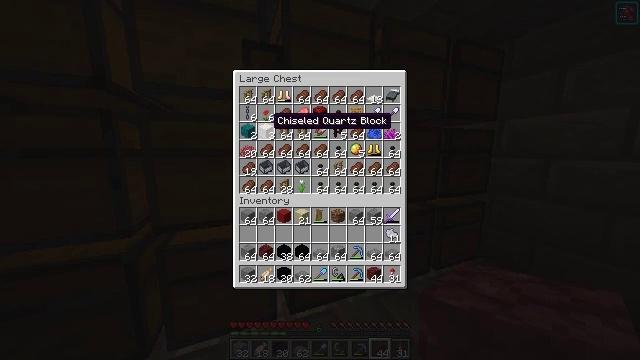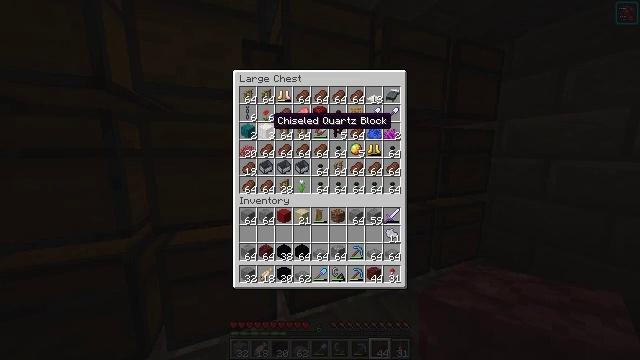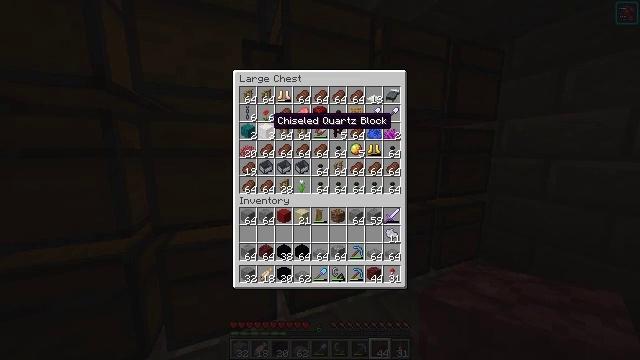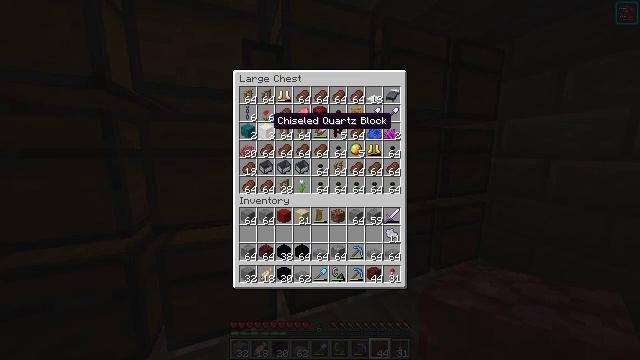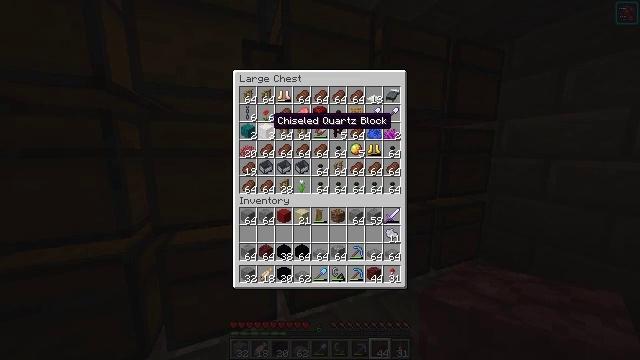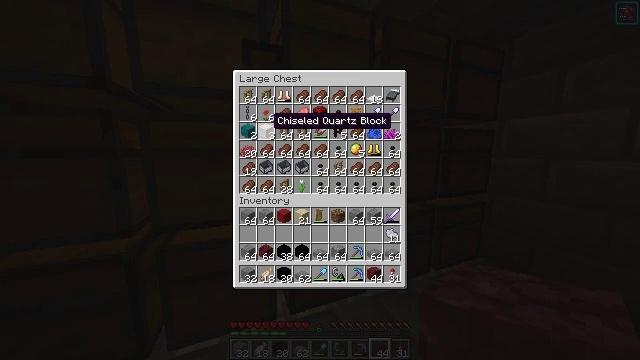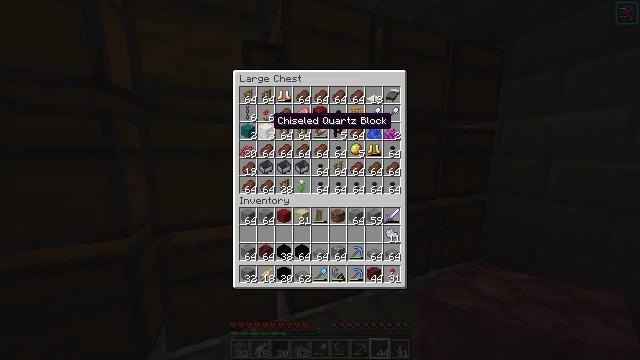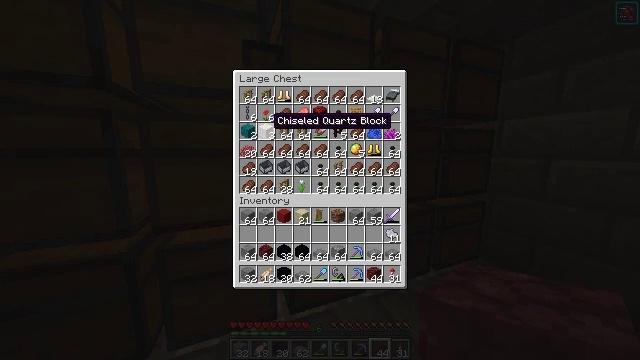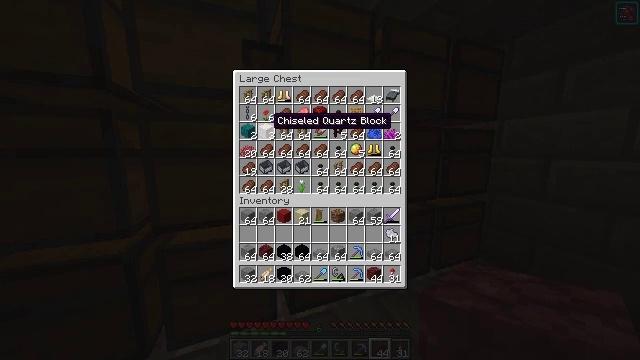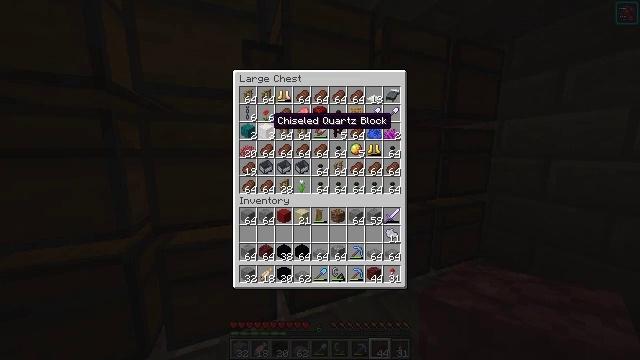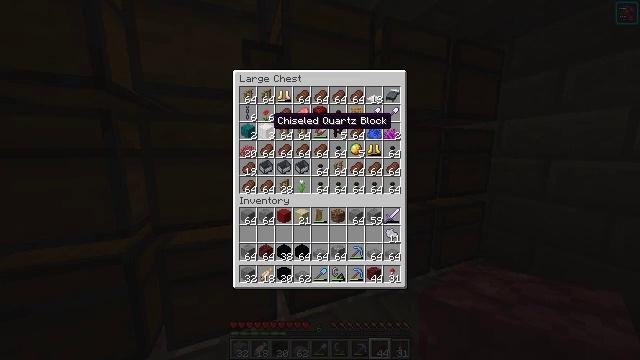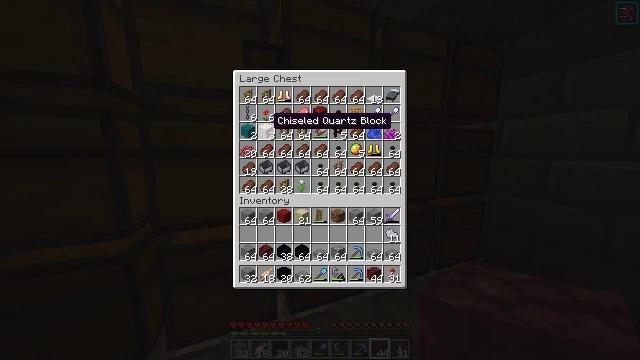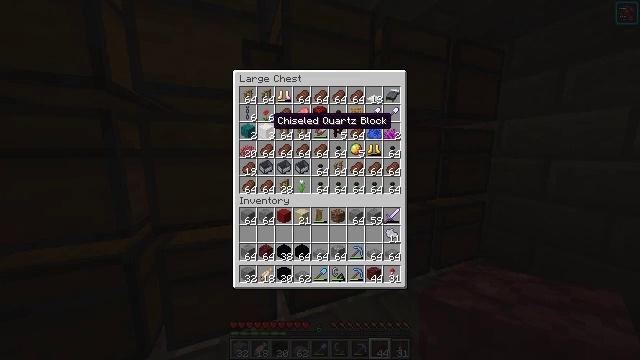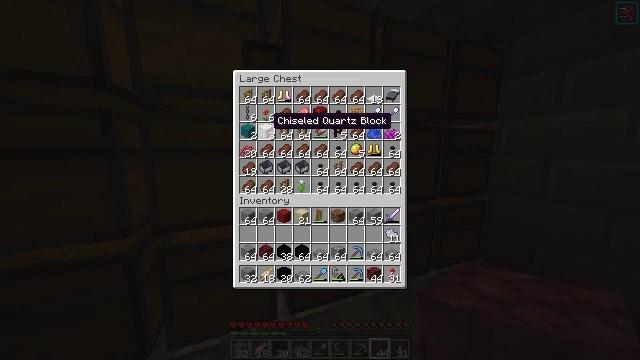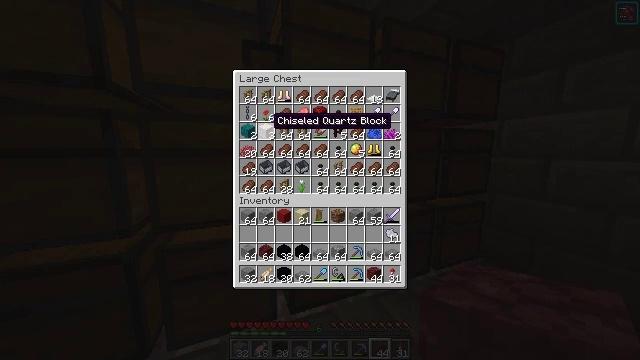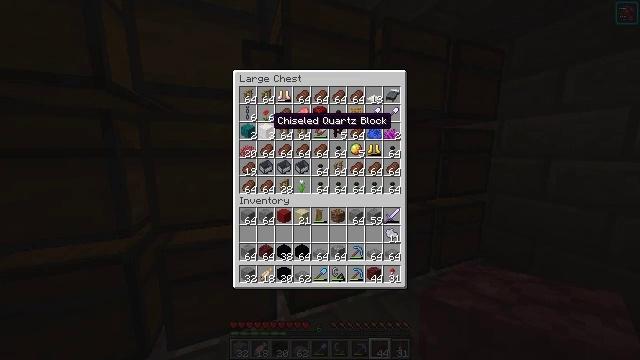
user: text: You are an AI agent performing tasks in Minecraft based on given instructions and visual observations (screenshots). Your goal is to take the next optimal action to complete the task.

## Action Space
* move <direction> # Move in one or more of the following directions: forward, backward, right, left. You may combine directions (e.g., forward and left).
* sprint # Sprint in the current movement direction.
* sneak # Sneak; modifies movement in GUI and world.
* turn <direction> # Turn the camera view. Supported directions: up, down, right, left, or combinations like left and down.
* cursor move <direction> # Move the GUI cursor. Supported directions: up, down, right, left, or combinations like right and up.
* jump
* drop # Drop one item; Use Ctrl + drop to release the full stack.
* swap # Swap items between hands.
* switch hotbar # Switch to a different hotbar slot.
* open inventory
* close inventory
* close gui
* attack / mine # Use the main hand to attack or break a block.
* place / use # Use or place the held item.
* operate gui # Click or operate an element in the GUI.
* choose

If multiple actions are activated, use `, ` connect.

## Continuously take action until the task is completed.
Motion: motion action
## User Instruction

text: Create white concrete powder at the crafting table.
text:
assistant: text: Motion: no_op
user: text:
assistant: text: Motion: no_op
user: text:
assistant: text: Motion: no_op
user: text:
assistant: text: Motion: no_op
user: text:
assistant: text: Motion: no_op
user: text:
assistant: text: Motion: no_op
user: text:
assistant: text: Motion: no_op
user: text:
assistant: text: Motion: no_op
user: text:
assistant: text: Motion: no_op
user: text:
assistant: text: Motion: no_op
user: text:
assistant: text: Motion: no_op
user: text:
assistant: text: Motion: no_op
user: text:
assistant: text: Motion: no_op
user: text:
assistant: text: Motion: no_op
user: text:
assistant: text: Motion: no_op
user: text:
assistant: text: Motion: no_op
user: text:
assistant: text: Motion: no_op
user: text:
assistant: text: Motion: no_op
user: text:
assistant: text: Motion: no_op
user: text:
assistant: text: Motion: no_op
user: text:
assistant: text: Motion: no_op
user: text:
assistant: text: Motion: no_op
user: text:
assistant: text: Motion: no_op
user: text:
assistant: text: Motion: no_op
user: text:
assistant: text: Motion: no_op
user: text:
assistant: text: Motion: no_op
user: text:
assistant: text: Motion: no_op
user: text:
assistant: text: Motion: no_op
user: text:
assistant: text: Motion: no_op
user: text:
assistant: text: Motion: no_op